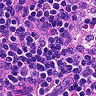
Metastatic tissue present: no